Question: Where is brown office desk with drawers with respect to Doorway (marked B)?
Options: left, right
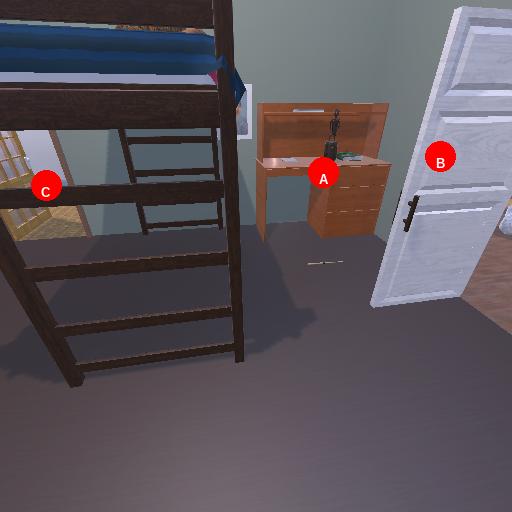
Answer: left